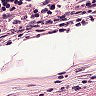
Metastatic tissue present: no